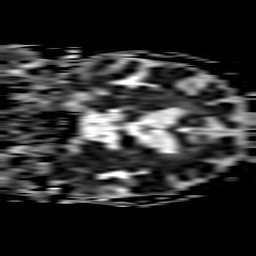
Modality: ADC
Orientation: coronal
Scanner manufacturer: philips
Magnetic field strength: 3 T
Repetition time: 3.334 s
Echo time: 0.076 s